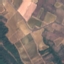
Land use / land cover class: PermanentCrop